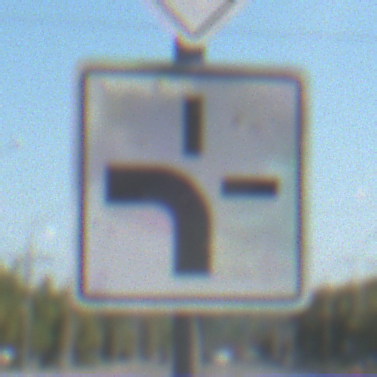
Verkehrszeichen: VerlaufVorfahrtsstrasse1
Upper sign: Vorfahrtsstrasse
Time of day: Midday
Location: Outdoor (Urban)
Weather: Clear
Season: NotSpecified
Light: Natural